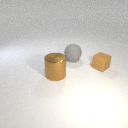
large brown metal cylinder to the left of small brown rubber cube